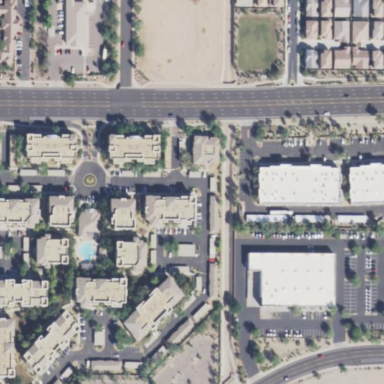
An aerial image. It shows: Residential area with apartments.